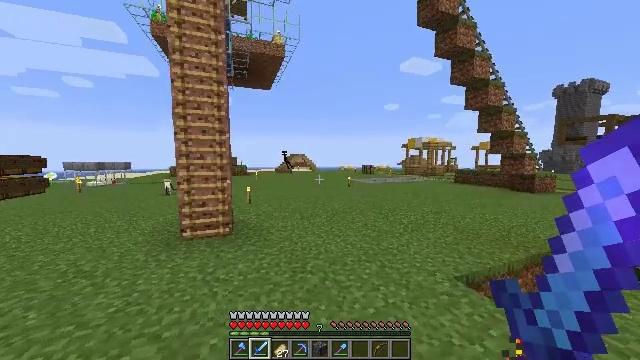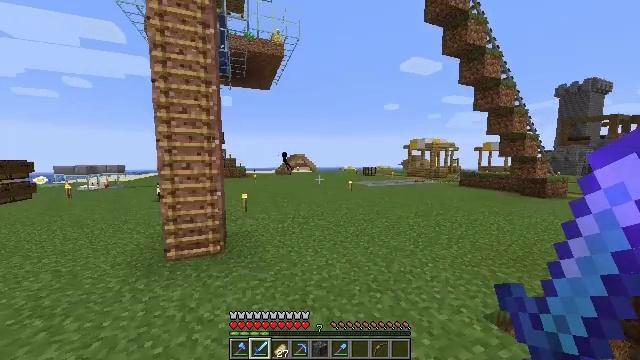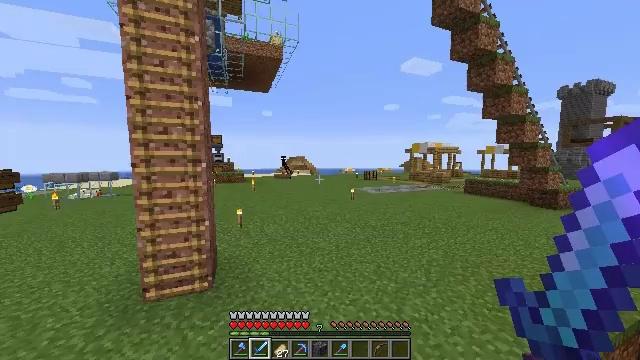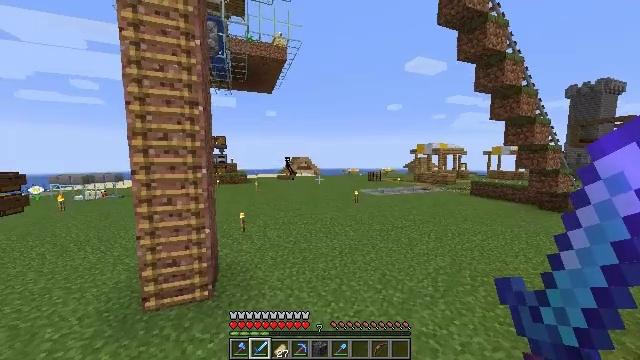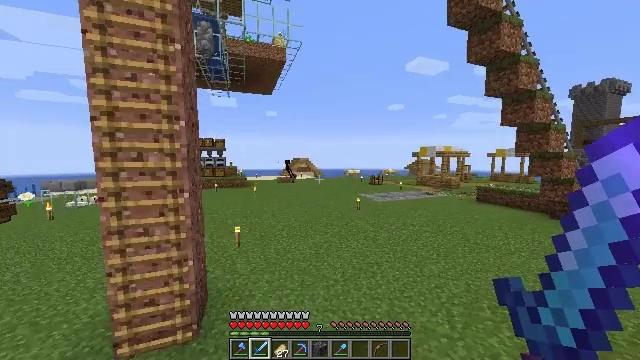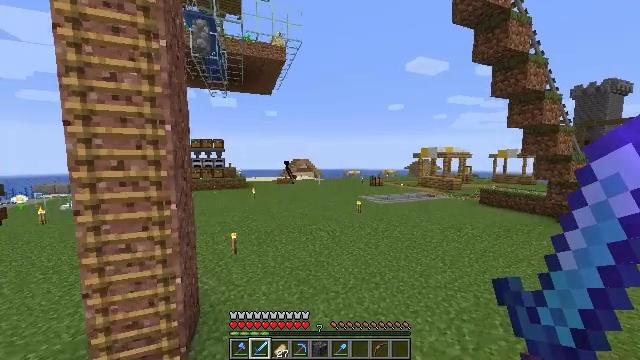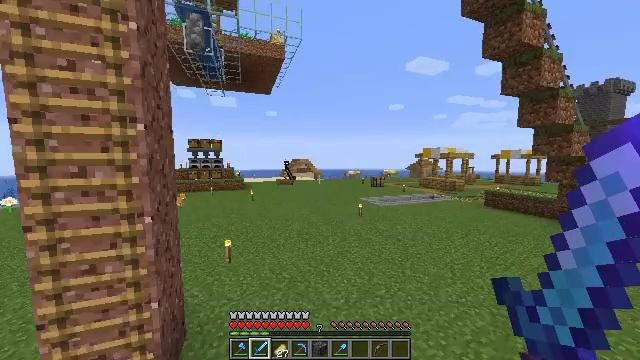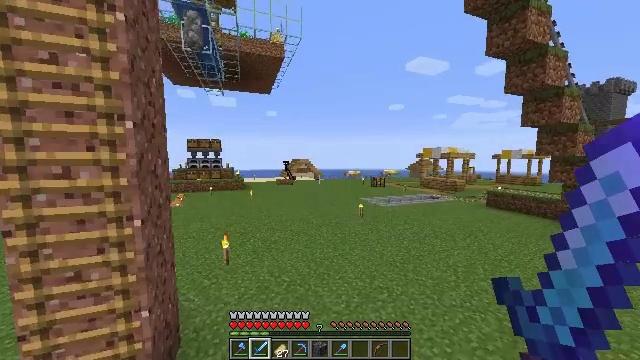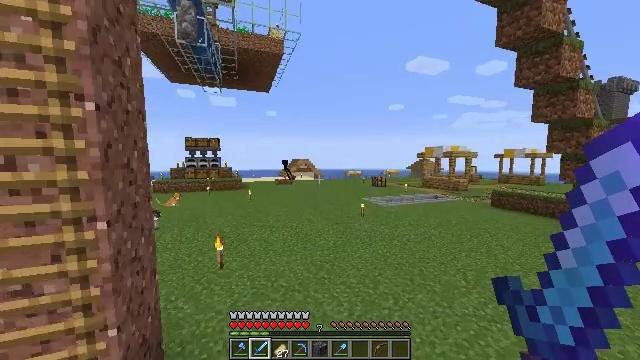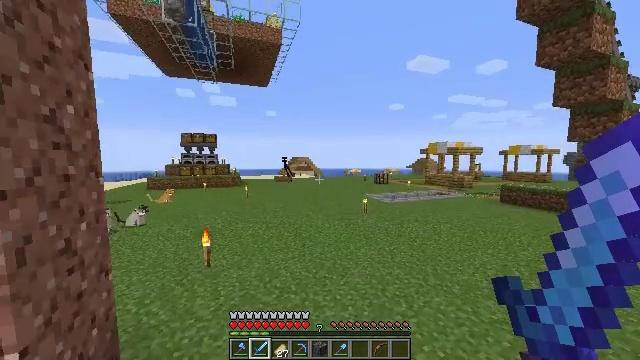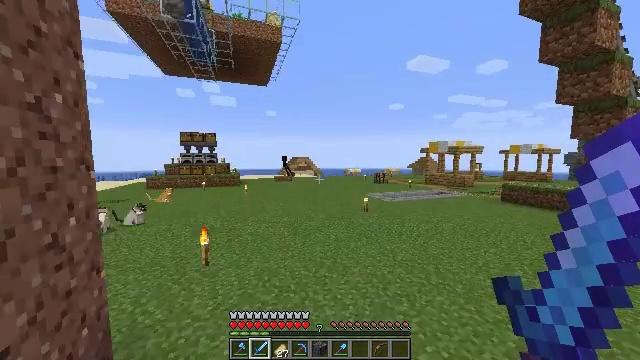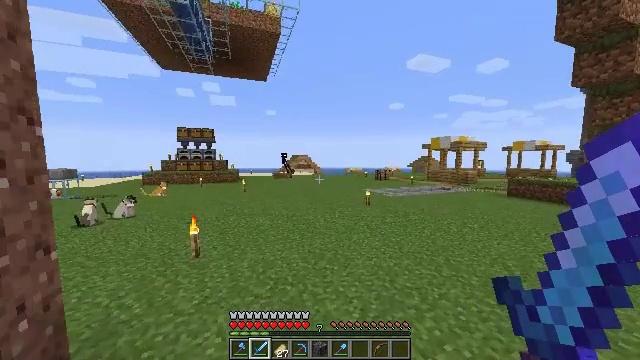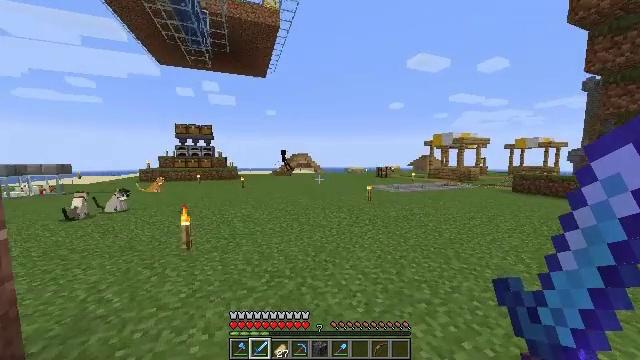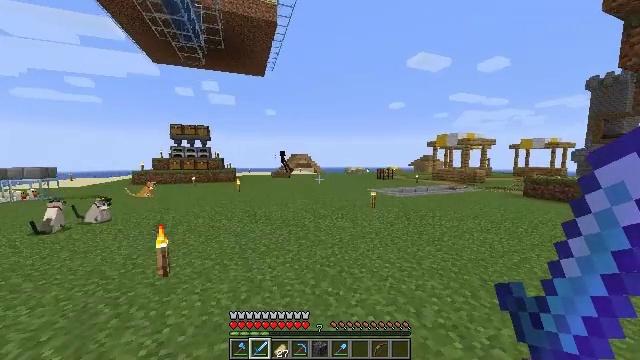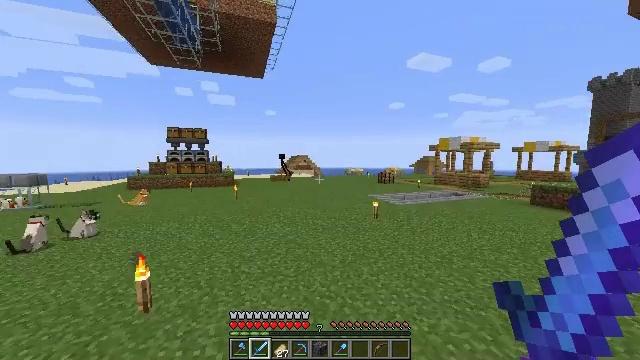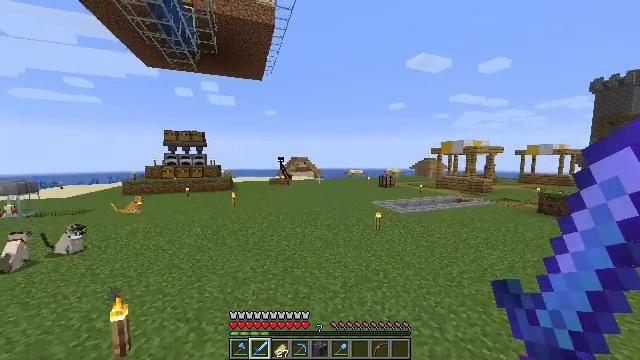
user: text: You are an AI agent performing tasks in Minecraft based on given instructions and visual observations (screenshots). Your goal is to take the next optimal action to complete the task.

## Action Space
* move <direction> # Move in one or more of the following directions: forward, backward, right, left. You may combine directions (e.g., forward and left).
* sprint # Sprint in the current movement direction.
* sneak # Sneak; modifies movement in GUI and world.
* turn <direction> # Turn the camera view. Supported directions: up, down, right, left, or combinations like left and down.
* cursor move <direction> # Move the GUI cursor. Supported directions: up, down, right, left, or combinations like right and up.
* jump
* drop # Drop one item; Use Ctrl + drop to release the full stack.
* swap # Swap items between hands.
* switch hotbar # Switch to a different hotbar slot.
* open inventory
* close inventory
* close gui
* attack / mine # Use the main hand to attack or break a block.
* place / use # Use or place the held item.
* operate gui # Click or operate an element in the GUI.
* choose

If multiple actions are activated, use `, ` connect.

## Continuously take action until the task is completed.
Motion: motion action
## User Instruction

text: Combine iron ingots in a crafting table to create an iron trapdoor.
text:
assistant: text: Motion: move forward, sprint, jump
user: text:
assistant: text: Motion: move forward, sprint, jump
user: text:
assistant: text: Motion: move forward, sprint, jump
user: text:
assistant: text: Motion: move forward, jump
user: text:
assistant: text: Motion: move forward, jump
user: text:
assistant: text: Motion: move forward, jump
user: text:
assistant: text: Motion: move forward, jump
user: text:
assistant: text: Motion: move forward, jump
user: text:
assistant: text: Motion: move forward, jump
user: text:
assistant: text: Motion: move forward, jump
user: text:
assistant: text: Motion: move forward, jump
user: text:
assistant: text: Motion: move forward, sprint, jump
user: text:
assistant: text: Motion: move forward, sprint, jump
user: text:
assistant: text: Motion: move forward, sprint, jump
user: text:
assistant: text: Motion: move forward, sprint, jump
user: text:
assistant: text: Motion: move forward, jump
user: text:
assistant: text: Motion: move forward, jump
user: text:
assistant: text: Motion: move forward, jump
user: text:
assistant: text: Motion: move forward, jump
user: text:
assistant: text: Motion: move forward, jump
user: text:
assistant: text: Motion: move forward, turn right, jump
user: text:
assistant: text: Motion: move forward, sprint, jump
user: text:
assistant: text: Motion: move forward, sprint, jump
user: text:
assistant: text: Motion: move forward, sprint, jump
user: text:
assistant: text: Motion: move forward, jump
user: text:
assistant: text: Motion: move forward, turn right and down, jump
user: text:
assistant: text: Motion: move forward, turn right and down, jump
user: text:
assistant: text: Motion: move forward, turn right, jump
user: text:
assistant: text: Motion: move forward, jump
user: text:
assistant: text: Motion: move forward, jump